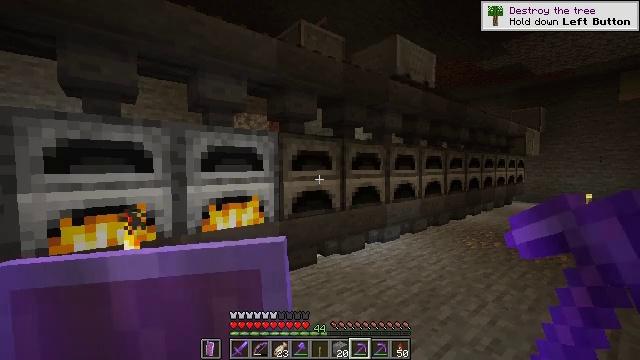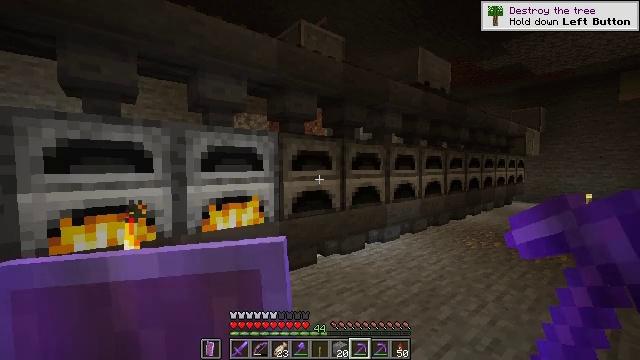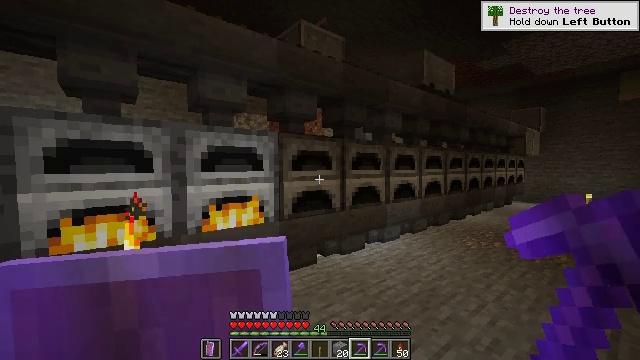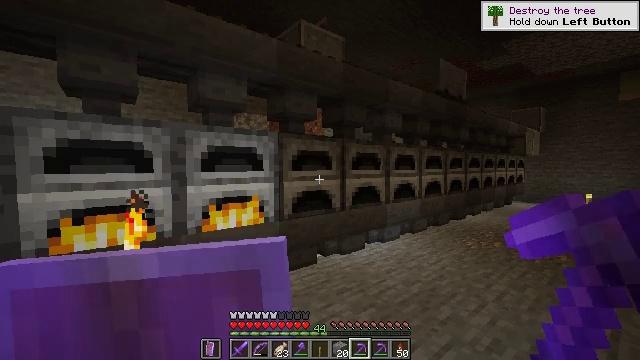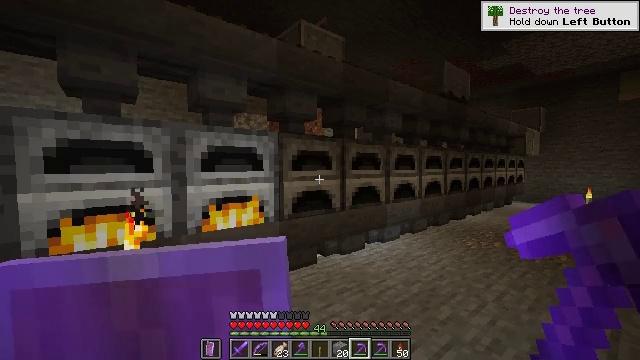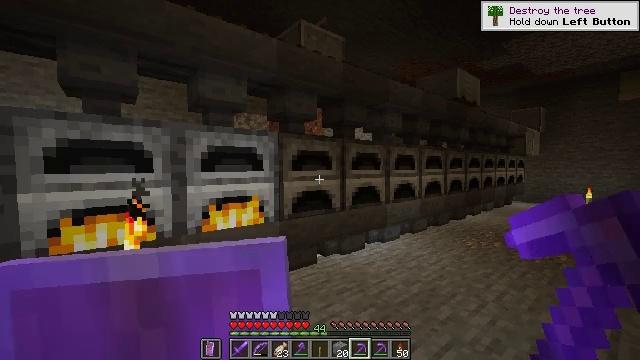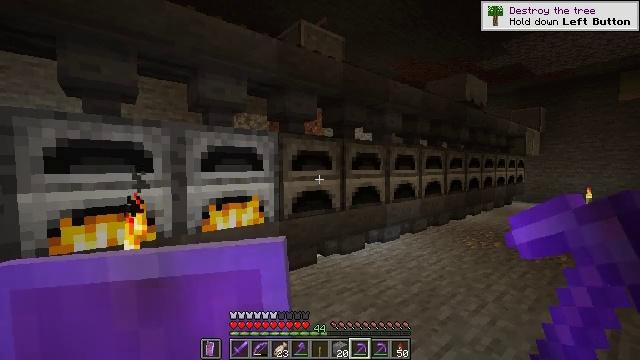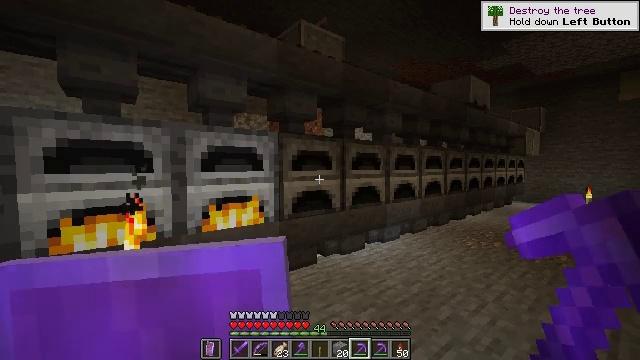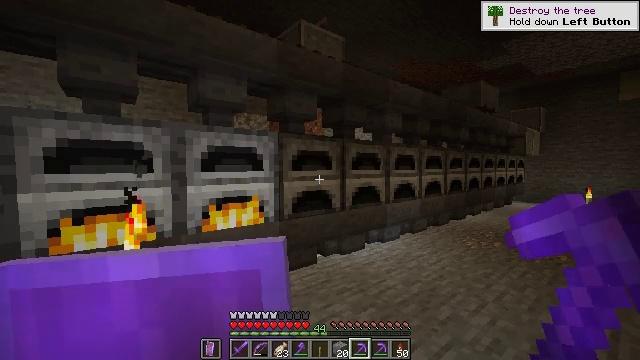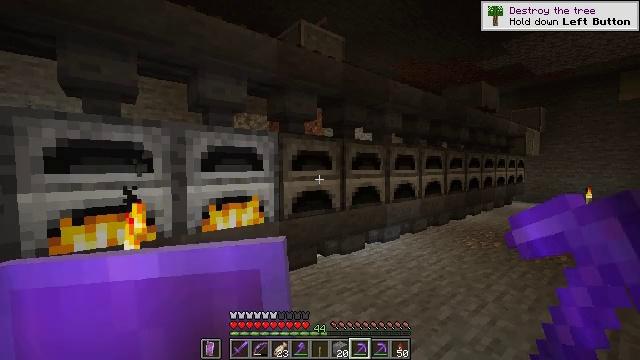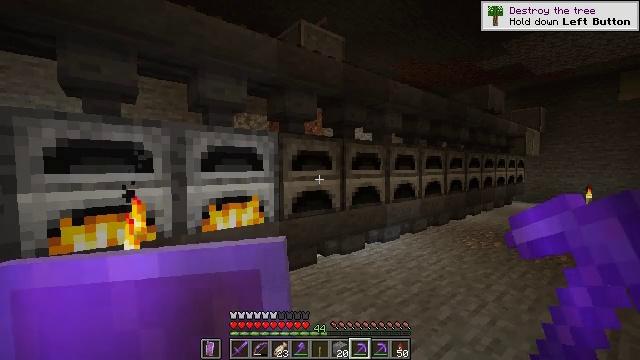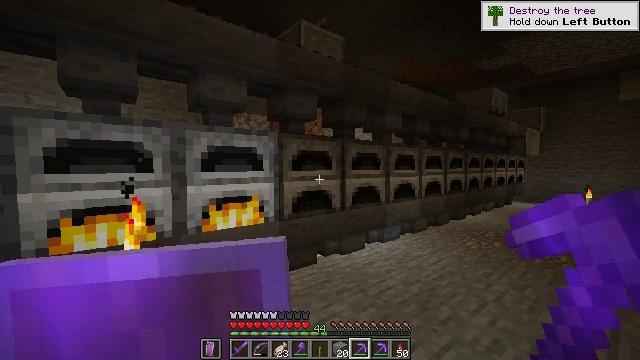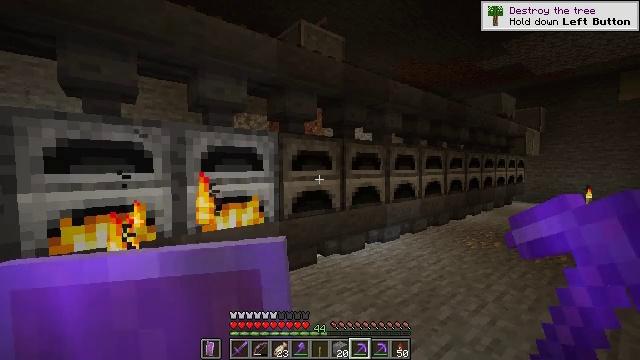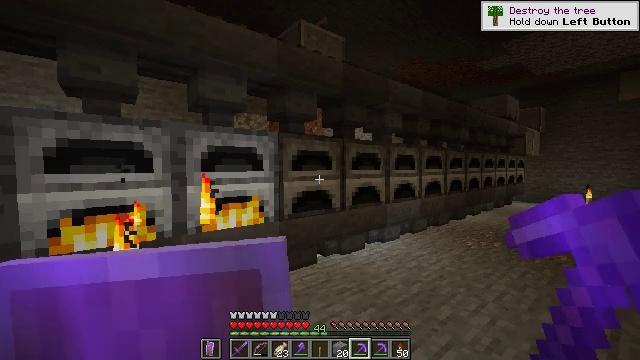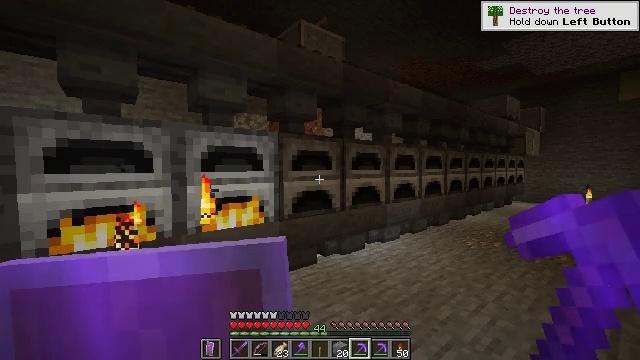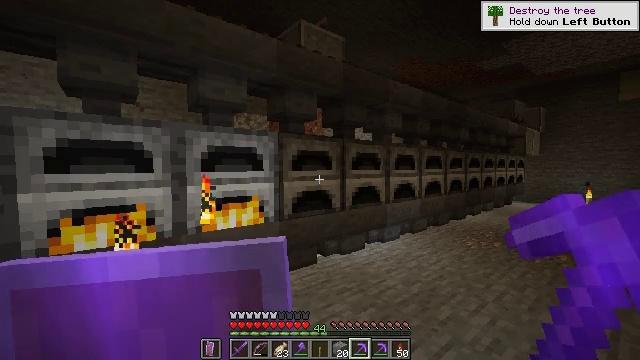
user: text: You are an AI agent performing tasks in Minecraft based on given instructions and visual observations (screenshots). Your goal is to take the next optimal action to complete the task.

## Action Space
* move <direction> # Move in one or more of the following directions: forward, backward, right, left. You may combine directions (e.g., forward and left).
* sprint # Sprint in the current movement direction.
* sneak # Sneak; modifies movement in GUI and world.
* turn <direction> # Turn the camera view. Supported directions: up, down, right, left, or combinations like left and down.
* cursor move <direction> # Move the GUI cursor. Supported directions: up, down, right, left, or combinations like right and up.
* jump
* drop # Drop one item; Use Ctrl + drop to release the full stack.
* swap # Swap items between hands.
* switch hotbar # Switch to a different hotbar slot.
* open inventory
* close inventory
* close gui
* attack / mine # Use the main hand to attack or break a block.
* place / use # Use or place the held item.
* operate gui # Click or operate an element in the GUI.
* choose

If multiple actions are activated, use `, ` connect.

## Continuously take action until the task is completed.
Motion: motion action
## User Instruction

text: craft item air
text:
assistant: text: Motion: no_op
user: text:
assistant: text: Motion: no_op
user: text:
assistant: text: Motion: no_op
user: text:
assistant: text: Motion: no_op
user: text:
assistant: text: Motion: no_op
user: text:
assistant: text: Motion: no_op
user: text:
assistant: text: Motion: no_op
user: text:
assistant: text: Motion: no_op
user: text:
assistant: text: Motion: no_op
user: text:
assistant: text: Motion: no_op
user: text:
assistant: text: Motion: no_op
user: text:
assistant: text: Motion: no_op
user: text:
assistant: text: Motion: no_op
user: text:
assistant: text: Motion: no_op
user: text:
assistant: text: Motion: no_op
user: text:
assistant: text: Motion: no_op
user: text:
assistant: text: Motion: no_op
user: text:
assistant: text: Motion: no_op
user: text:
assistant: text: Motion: move left, turn left and up
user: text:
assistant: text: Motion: move left, turn left and up
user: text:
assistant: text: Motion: move left, turn left and up
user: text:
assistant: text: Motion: move forward and move left, turn left and up
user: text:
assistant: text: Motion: move forward and move left
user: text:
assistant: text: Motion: move forward and move left
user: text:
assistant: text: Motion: move forward and move left
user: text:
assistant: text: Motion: move forward and move left
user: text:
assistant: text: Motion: move forward and move left
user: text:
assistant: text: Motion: move forward and move left
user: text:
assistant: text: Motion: move forward and move left
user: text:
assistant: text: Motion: move forward and move left